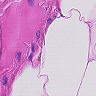
Metastatic tissue present: no